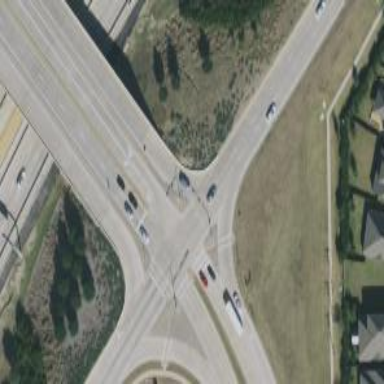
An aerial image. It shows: Secondary link road.